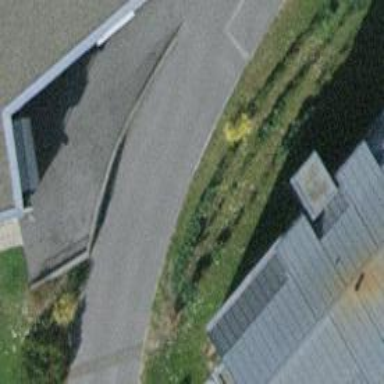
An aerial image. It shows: Residential road with asphalt surface.